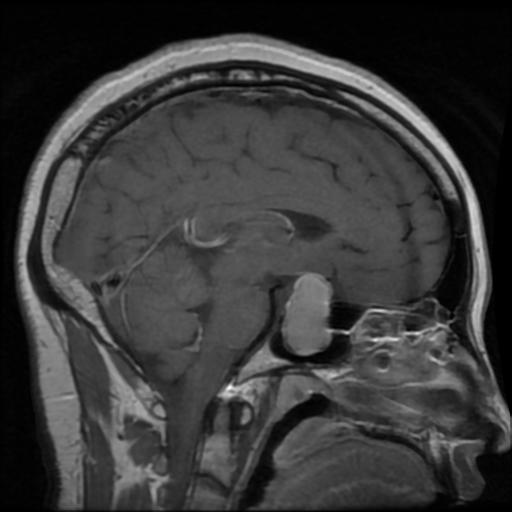
Label: pituitary